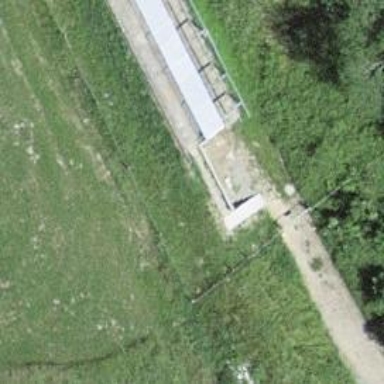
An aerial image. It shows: Retaining wall.